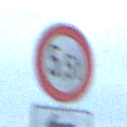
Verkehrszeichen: TatsaechlicheMasse
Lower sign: RichtungsangabeDurchPfeile2
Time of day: SunriseSunset
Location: Outdoor (Beach)
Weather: PartlyCloudy
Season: NotSpecified
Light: Natural